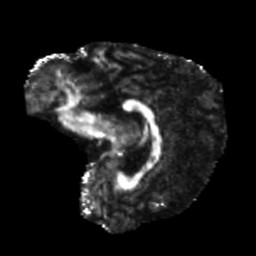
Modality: FA
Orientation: sagittal
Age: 62
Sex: female
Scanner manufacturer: siemens
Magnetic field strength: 3 T
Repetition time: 5.25 s
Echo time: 0.08 s